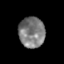
Tissue: skin
Cell type: T cells
Senescence score: 0.2722
Nuclear area (px): 780
Mean DAPI intensity: 124.492